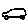
Label: car